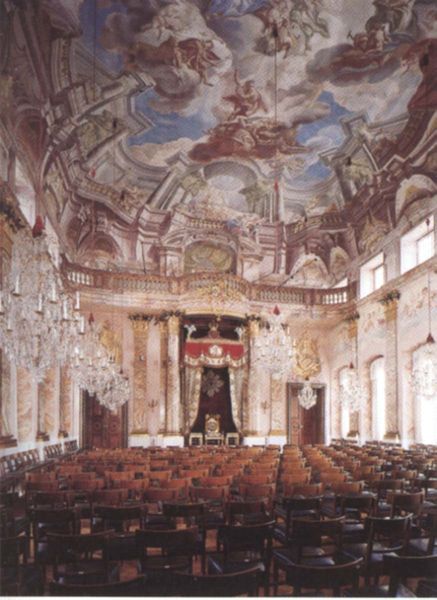
Titel: Schloss Ludwigsburg
Künstler: Philipp Josef Jenisch
Standort: Ludwigsburg, Schloss (EU - D - BW)
Schlagwörter: blau, gemälde, himmel, wolken, fenster, licht, marmor, raum, stuhl, stühle, säulen, malerei, versammlung, architektur, barock, vorhang, kirche, gold, decke, engel, balkon, leer, empore, saal, thron, kronleuchter, geländer, reihen, bestuhlung, baldachin, ballustrade, deckengemälde, verzierungen, lisenen, deckenmalerei, würzburg, thronsaal, deckenfresko, ausmalung, quadraturmalerei, puttel, leucher, innemraum